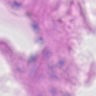
Metastatic tissue present: no